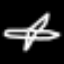
Label: airplane